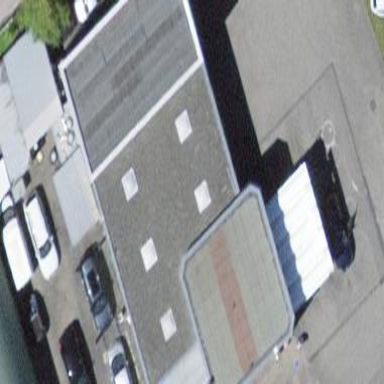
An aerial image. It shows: Building designated for providing fuel.